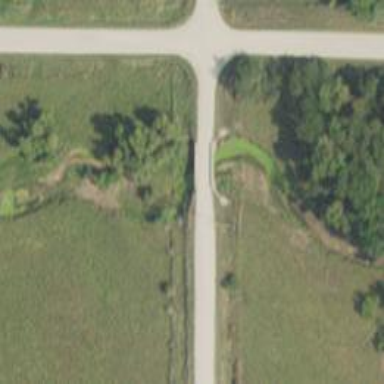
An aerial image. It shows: Residential road with bridge.